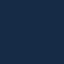
Land use / land cover class: SeaLake